Field crop: maize
Growth stage: 2
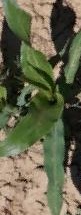
Species: maize